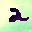
Label: 2